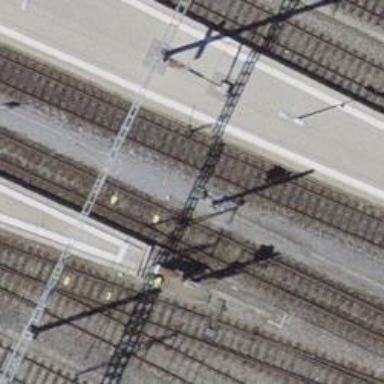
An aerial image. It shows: Railway signal.